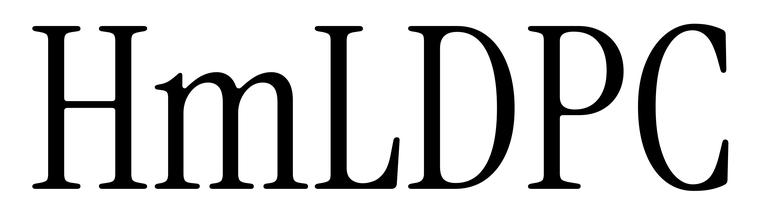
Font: InstrumentSerif-Regular